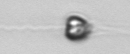
Label: Apedinella